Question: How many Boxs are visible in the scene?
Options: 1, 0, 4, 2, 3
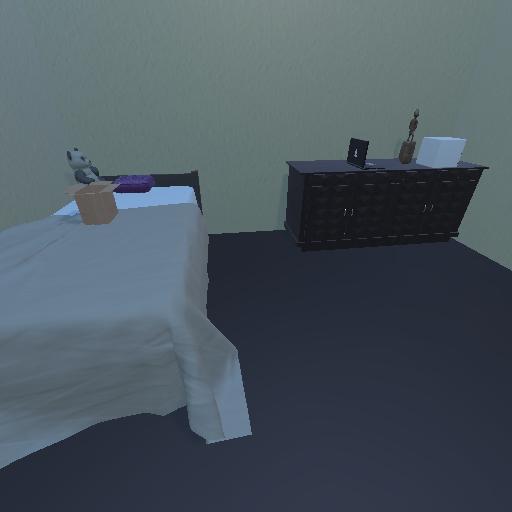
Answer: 1